Question: This might sound trivial but how do you find the names of the log in parameters?
I am trying to teach myself how to use JMeter and write a script that logs into say...www.amazon.com (just an example). In the HTTP Request how do I know the names I need to add (i.e. in the attached image how do I know the parameter names were username (not usr or user etc...) and password (not pass or pswrd etc...)
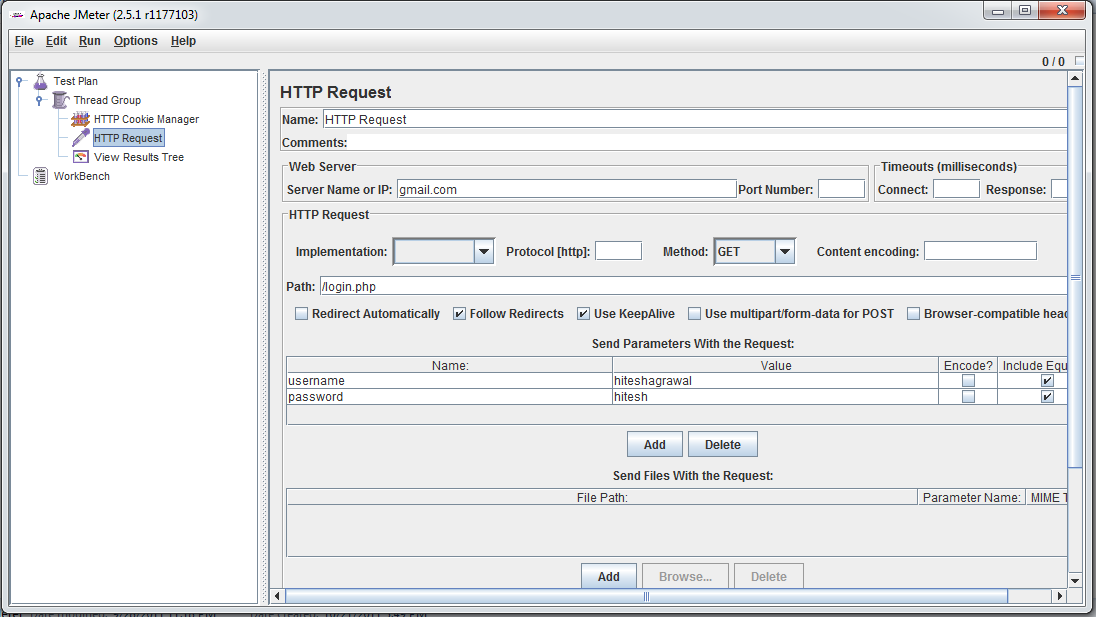
Answer: As Andrey Botalov said in the comments, look at HTML source or (better) do Inspect Element in Chrome or Firebug.